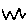
Label: zigzag